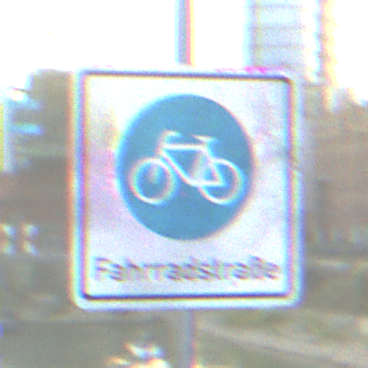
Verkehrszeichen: BeginnFahrradstrasse
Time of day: SunriseSunset
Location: Outdoor (Urban)
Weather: PartlyCloudy
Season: NotSpecified
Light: Natural